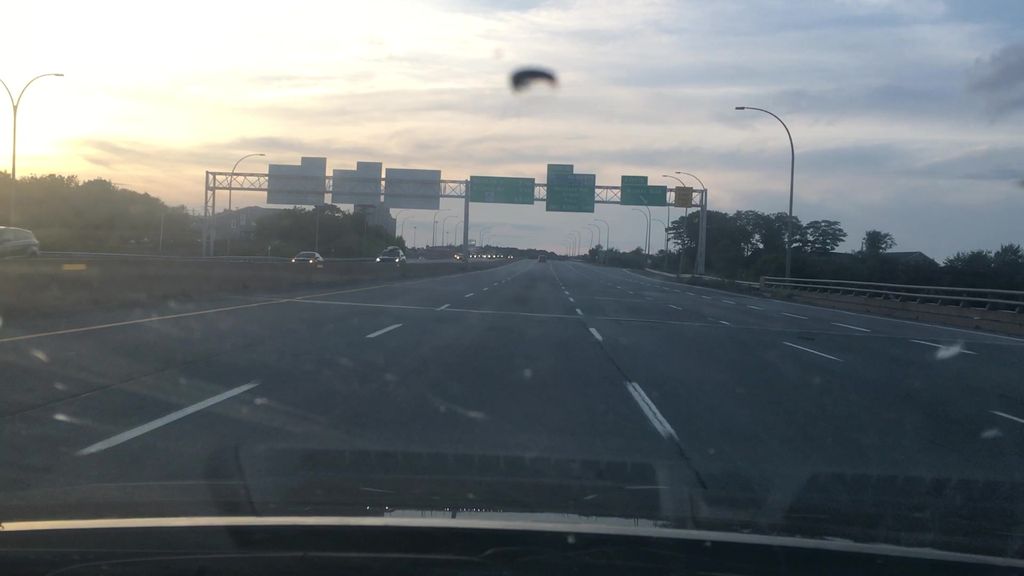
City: halifax